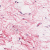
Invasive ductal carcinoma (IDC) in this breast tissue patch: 0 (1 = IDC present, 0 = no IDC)